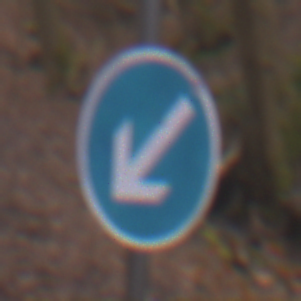
Verkehrszeichen: VorgeschriebeneVorbeifahrtLinks
Umgebung: Outdoor, Nature
Tageszeit: Midday
Wetter: Overcast
Licht: Natural
Jahreszeit: Autumn
Kontrast: LowContrast